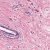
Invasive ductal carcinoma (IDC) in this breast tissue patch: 0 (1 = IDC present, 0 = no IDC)